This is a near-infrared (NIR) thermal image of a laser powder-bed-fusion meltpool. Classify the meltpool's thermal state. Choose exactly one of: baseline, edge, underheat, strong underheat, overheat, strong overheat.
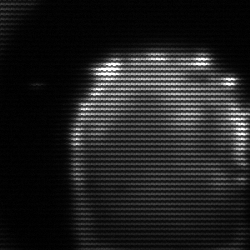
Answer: edge